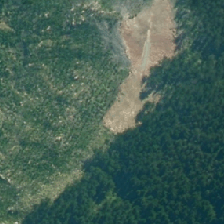
Land cover: harvested_forest